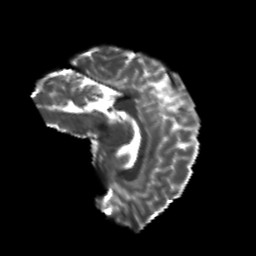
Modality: T2w
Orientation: sagittal
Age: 20
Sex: female
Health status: healthy
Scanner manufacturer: philips
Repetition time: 7.393 s
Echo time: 0.08599 s